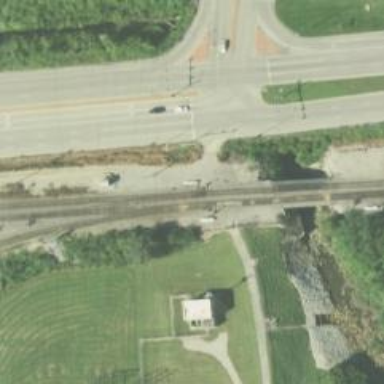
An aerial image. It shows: Junction on the railway.